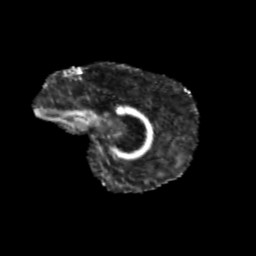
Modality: FA
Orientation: sagittal
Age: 11
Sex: male
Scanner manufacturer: siemens
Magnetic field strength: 3 T
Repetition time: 3.8 s
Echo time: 0.07 s